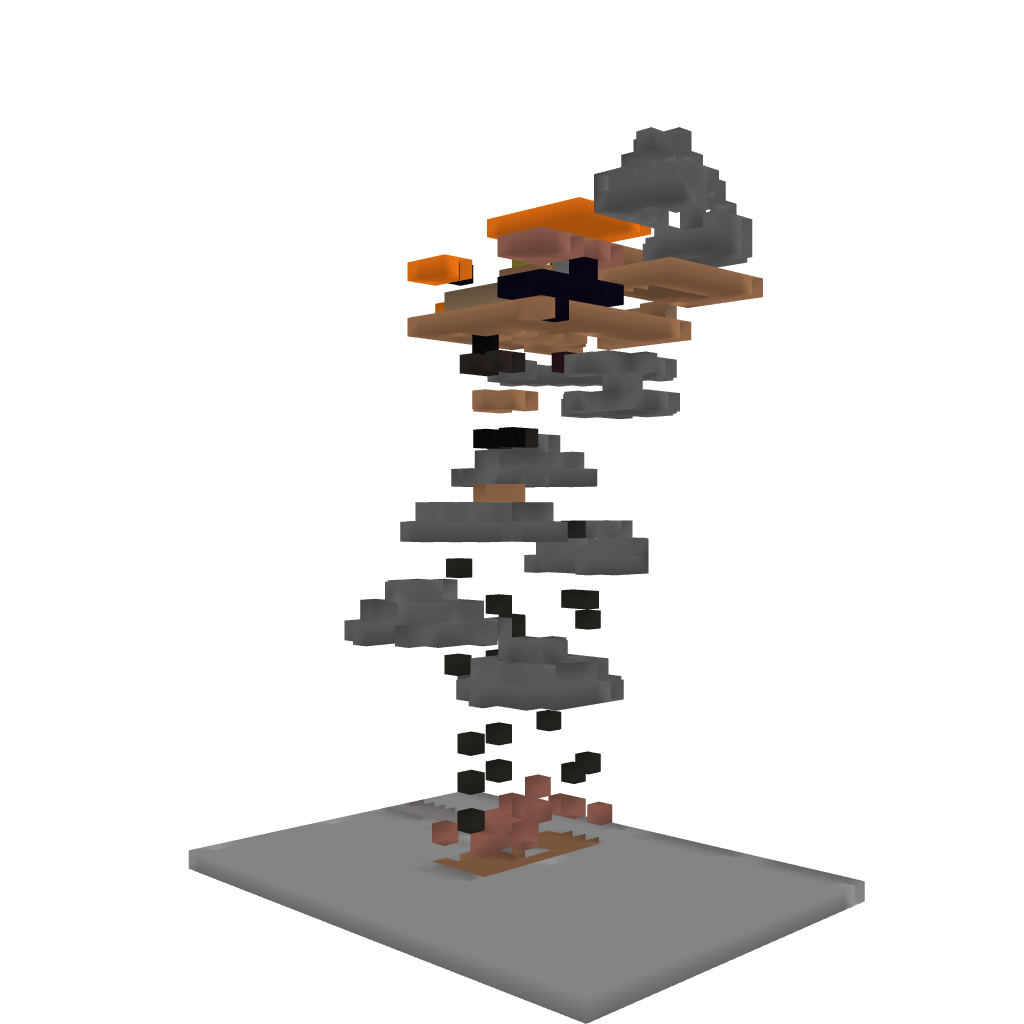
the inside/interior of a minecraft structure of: Nice little treehouse